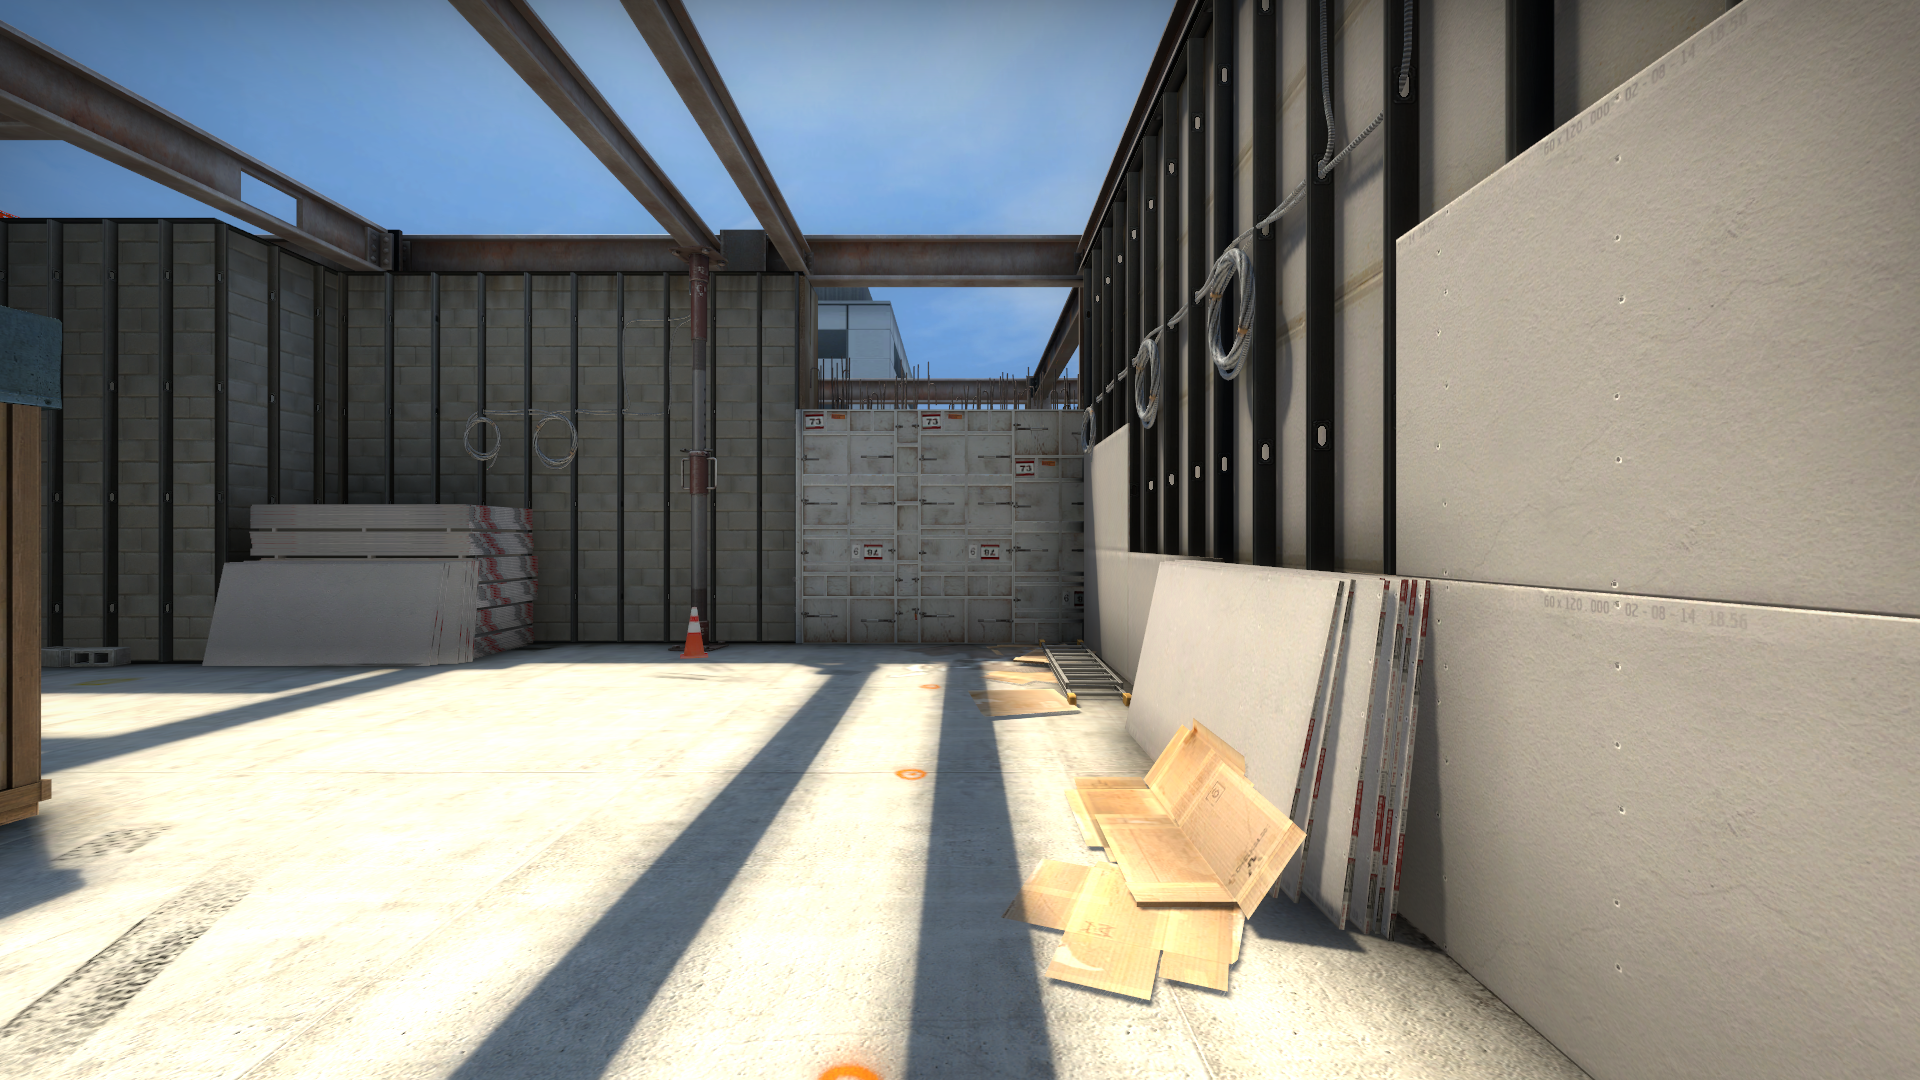
Map: de_vertigo